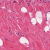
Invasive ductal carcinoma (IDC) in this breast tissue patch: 0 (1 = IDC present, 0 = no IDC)